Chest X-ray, PA view. Patient: 32 years old, sex M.
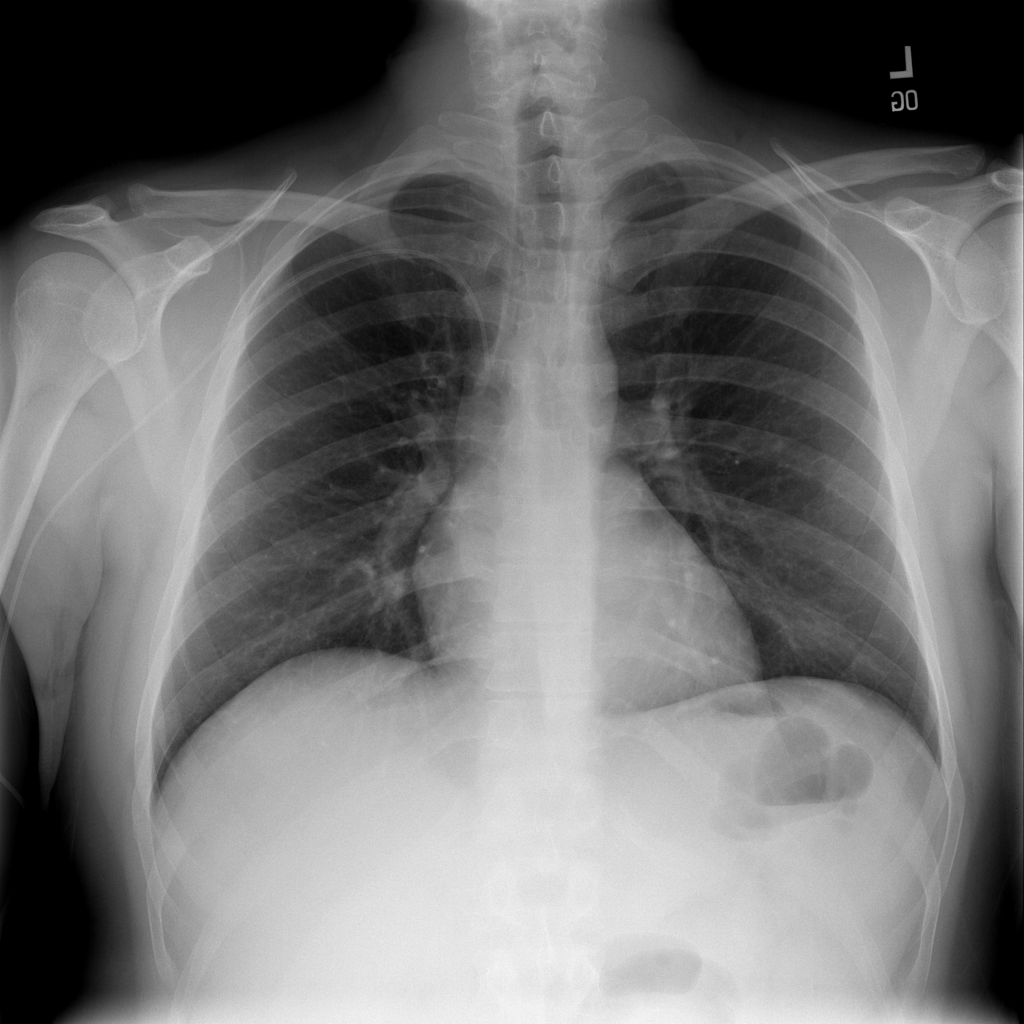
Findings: No Finding